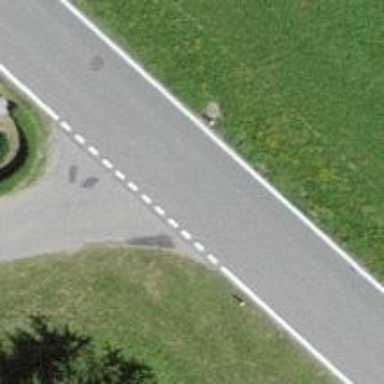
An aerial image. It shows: Tertiary road with asphalt surface.